Interaction volume radius: 5 \u00c5
Interaction volume height: 10 \u00c5
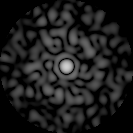
Disorder parameter: 0.894